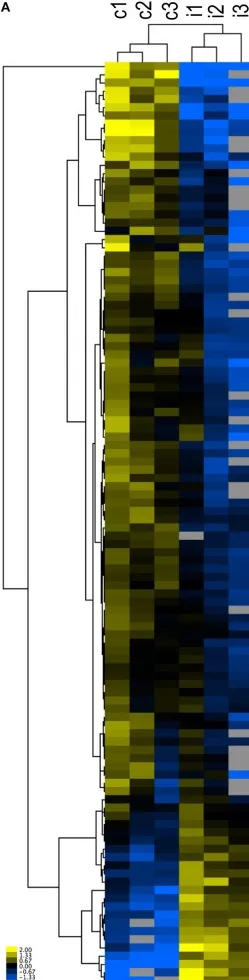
(A) Heatmap clustering of differentially expressed proteins in three consecutive tissue sections of 3 month follow-up control (c1-3) and injured (i1-3) biopsy samples.
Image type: chart (chart)